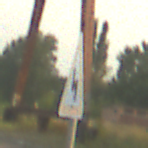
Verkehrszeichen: DoppelkurveZunaechstLinks
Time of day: SunriseSunset
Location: Outdoor (Suburban)
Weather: PartlyCloudy
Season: NotSpecified
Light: Natural